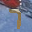
Label: 7